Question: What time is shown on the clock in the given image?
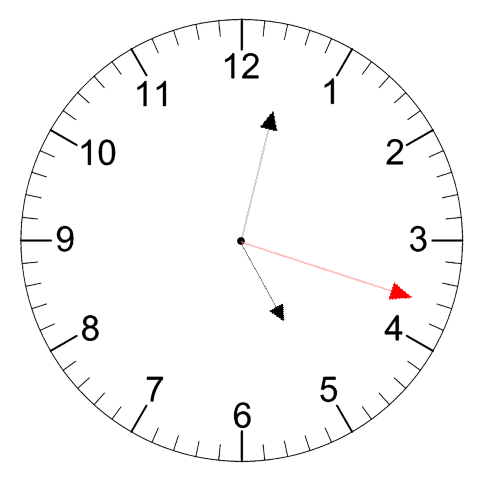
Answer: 05:02:18